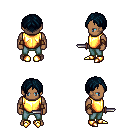
a pixel art fantasy rpg character, male body template, human, dark skin, gold chest armor, teal pants, raven parted hairstyle, leather bracers, gold boots, dagger, four views (front, back, left, right), 2x2 character sprite sheet, small pixel art, hard edges, no anti-aliasing